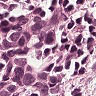
Metastatic tissue present: yes